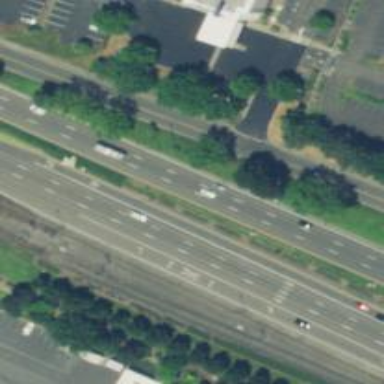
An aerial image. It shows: Secondary road that functions as expressway.